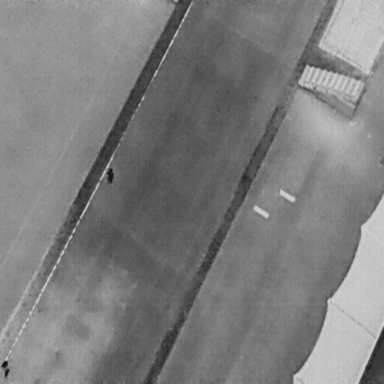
There are two People in the infrared image.